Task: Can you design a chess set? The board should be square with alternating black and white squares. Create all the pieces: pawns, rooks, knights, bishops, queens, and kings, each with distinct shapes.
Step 1107:
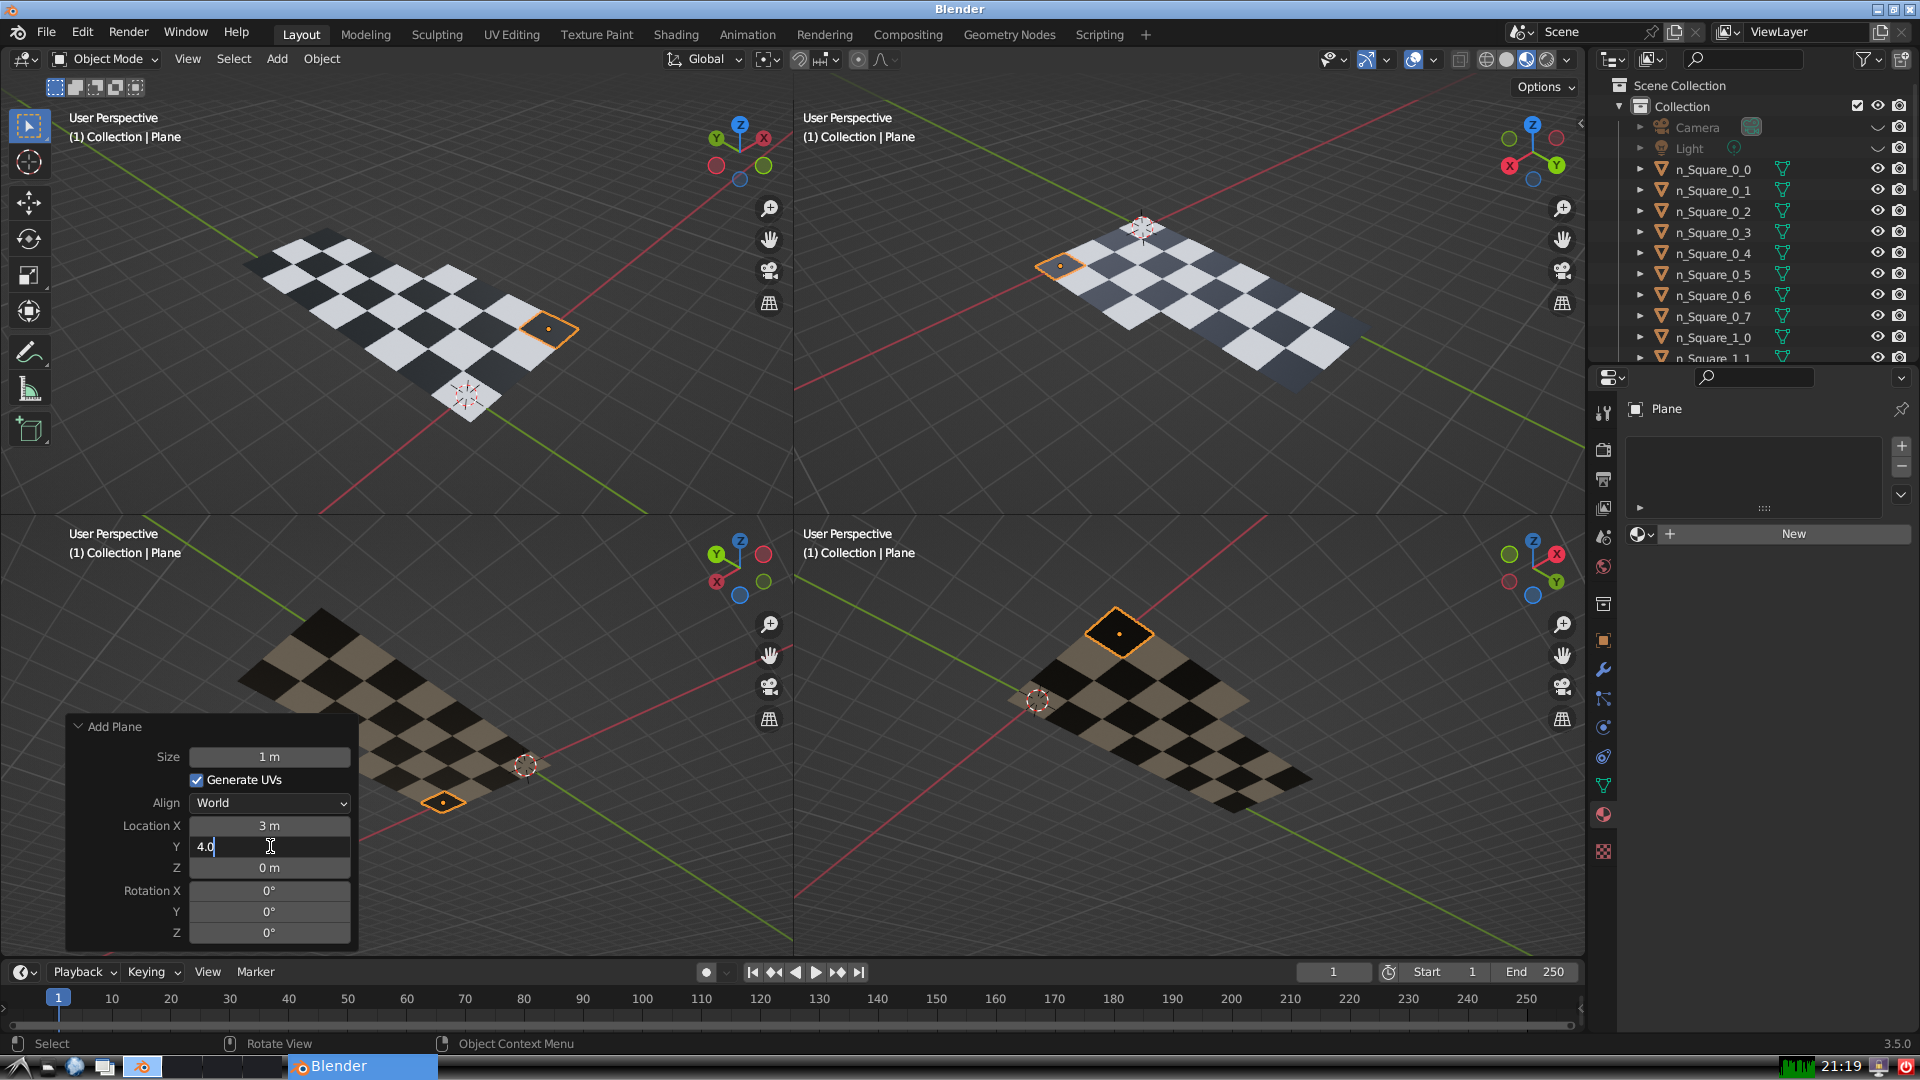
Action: {"key_press": ['Return']}